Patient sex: M
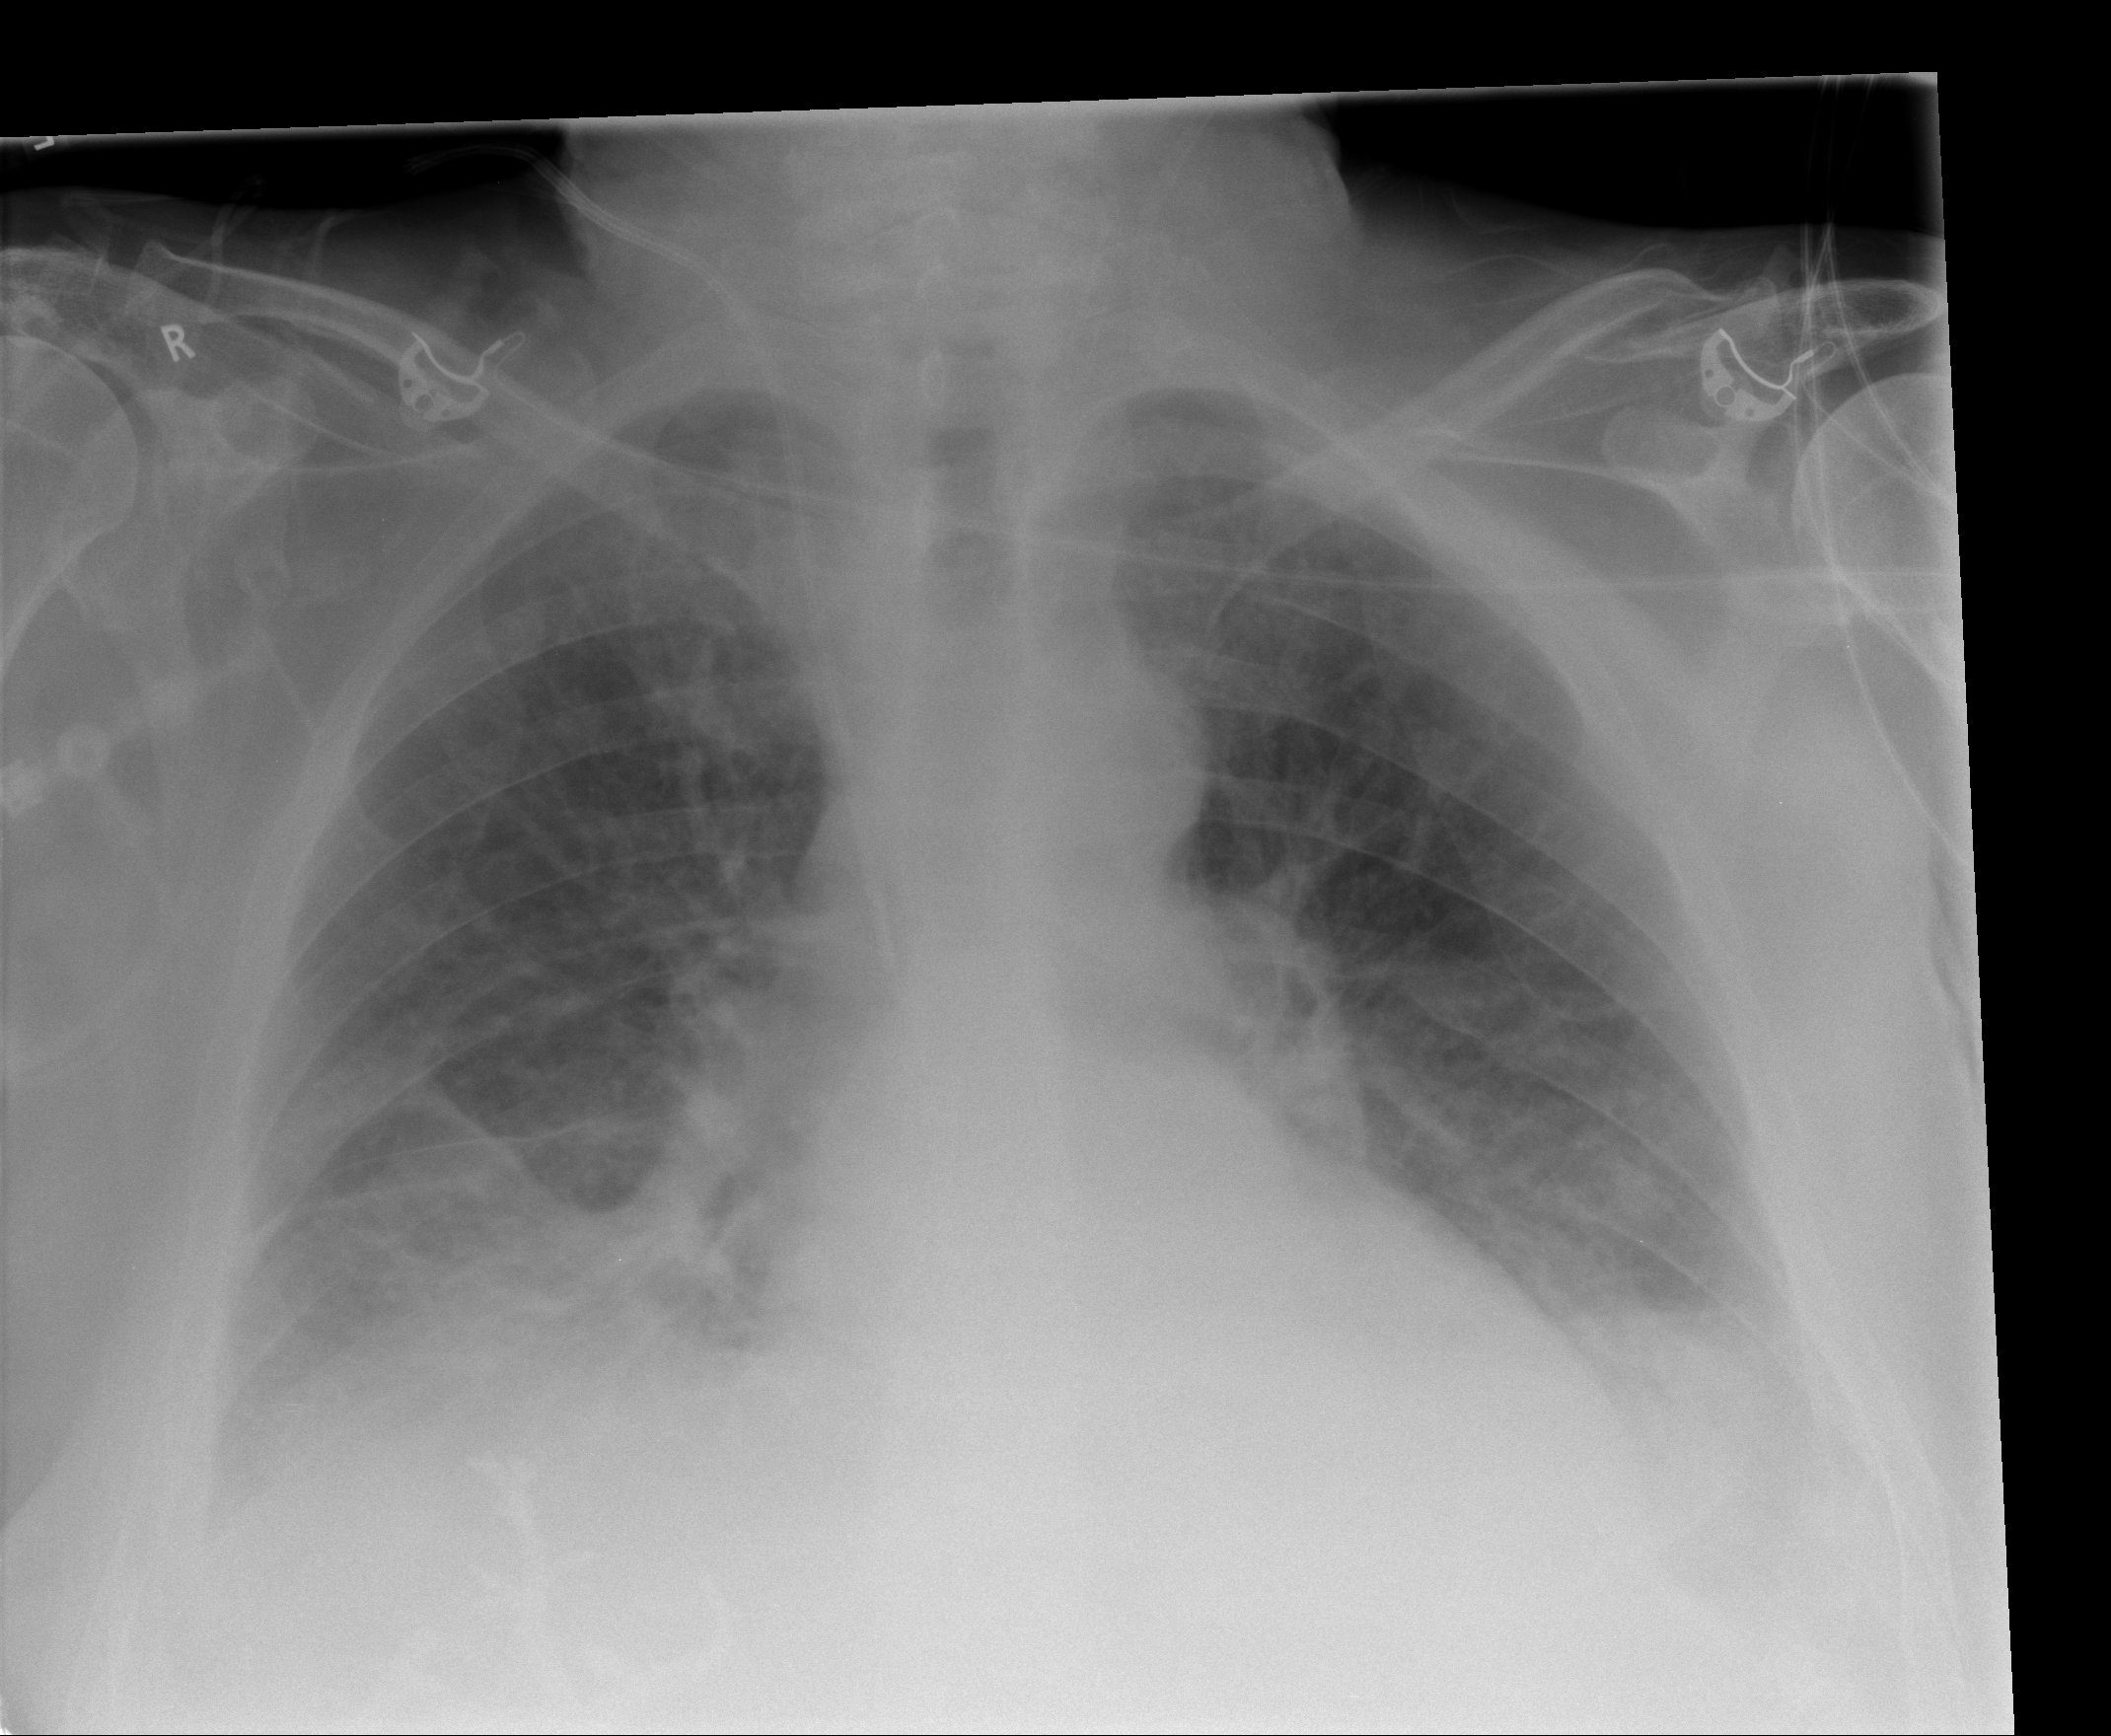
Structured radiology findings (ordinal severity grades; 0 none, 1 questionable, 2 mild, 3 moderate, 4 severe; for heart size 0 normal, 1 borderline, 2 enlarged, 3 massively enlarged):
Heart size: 1
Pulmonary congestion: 0
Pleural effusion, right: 3
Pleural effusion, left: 2
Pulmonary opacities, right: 2
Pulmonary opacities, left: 0
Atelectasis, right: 2
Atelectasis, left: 2